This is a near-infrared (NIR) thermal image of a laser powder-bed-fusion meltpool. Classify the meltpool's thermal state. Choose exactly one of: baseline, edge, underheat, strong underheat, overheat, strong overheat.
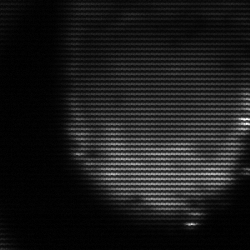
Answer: edge